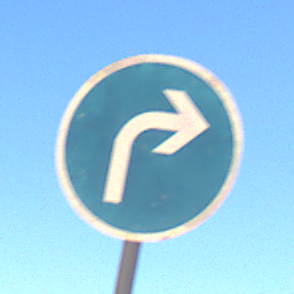
Verkehrszeichen: VorgeschriebeneFahrtrichtungRechts
Umgebung: Outdoor, RoadRail
Tageszeit: MorningAfternoon
Wetter: Clear
Licht: Natural
Jahreszeit: NotSpecified
Kontrast: HighContrast